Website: macys
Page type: gifting
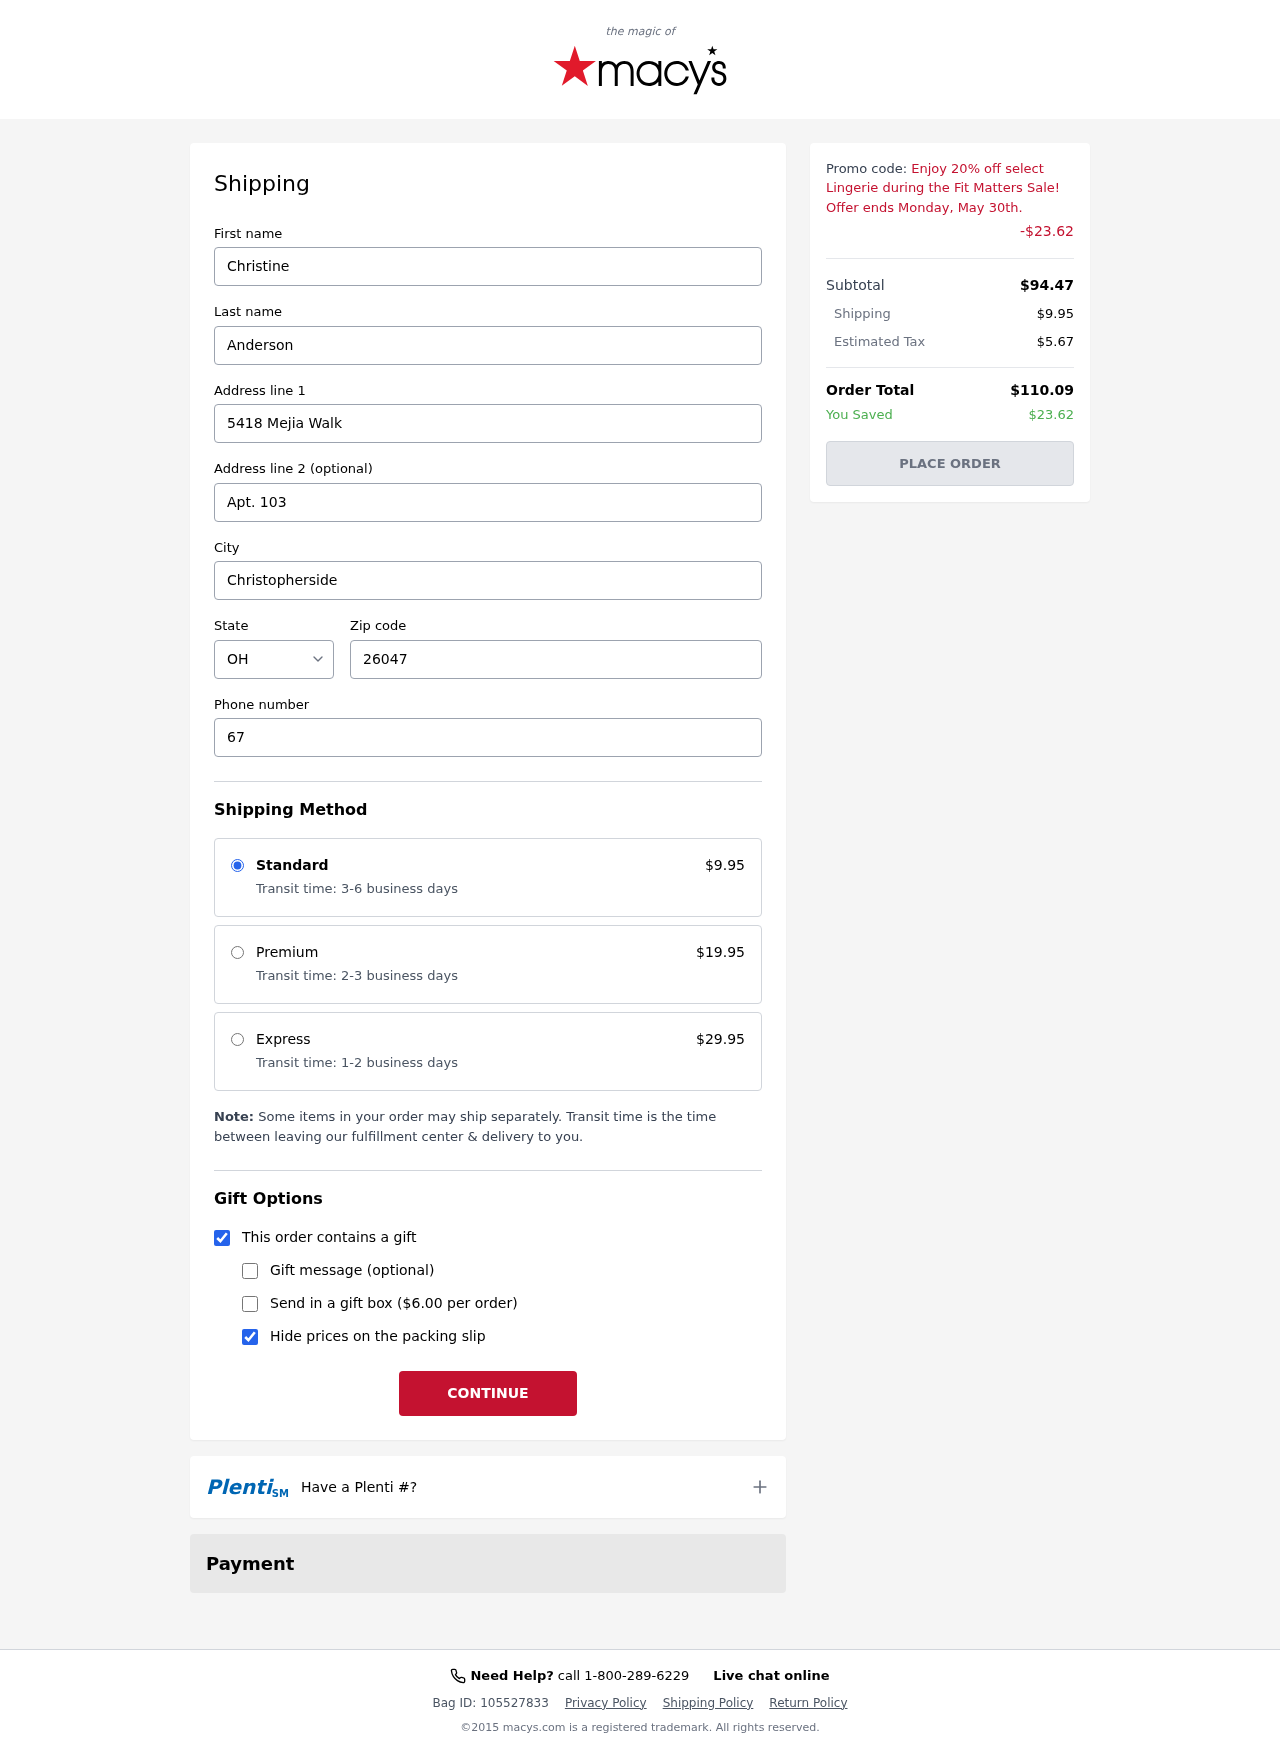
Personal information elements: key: PII_CITY
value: Christopherside
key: PII_FIRSTNAME
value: Christine
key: PII_LASTNAME
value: Anderson
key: PII_PHONE
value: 6766364437
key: PII_POSTCODE
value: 26047
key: PII_STATE_ABBR
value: OH
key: PII_STREET
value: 5418 Mejia Walk
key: PII_STREET2
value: Apt. 103
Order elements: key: ORDER_SHIPPING_COST
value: $9.95
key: ORDER_DISCOUNT
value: -$23.62
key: ORDER_SUBTOTAL
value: $94.47
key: ORDER_TAX
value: $5.67
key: ORDER_TOTAL
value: $110.09
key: ORDER_SAVINGS
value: $23.62